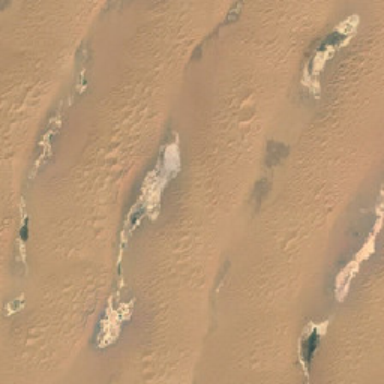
When the wind is strong there are many dirt .